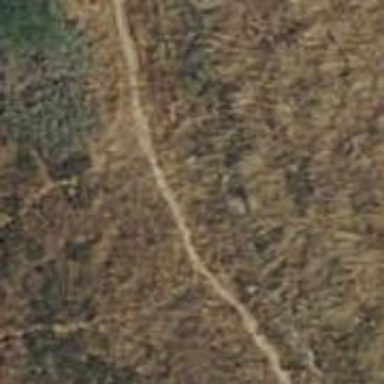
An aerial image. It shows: Path.